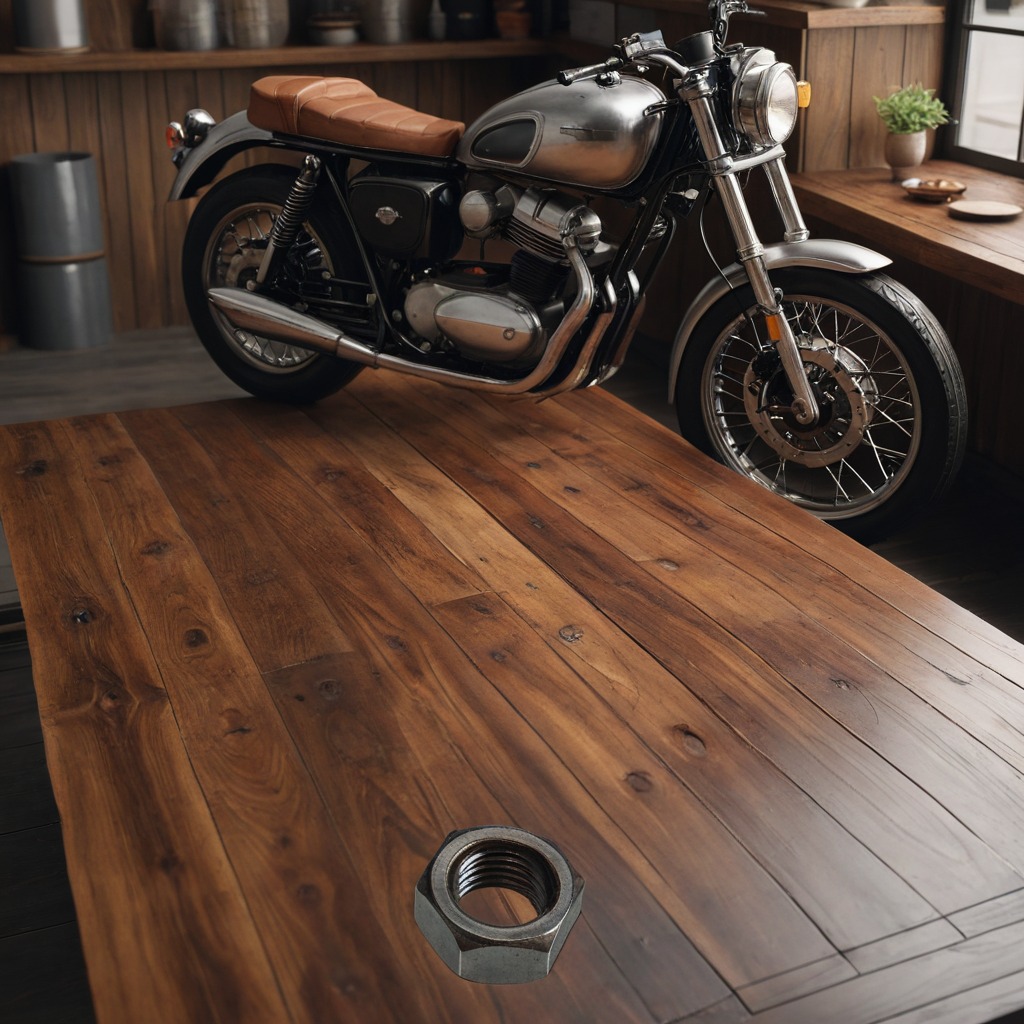
A metal nut is lying on an oil-spilled wooden table in a vintage motorcycle garage.